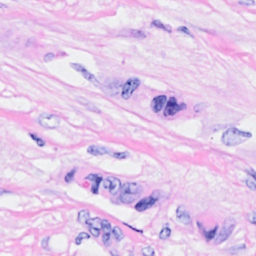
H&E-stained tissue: Breast